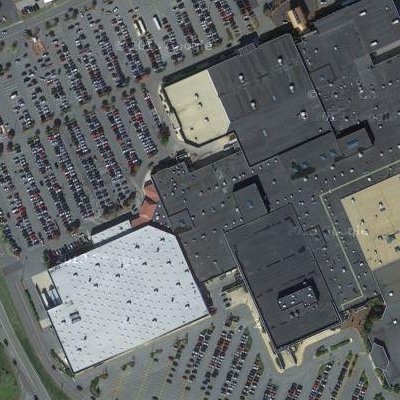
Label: Industry